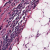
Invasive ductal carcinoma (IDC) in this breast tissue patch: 1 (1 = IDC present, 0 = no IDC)